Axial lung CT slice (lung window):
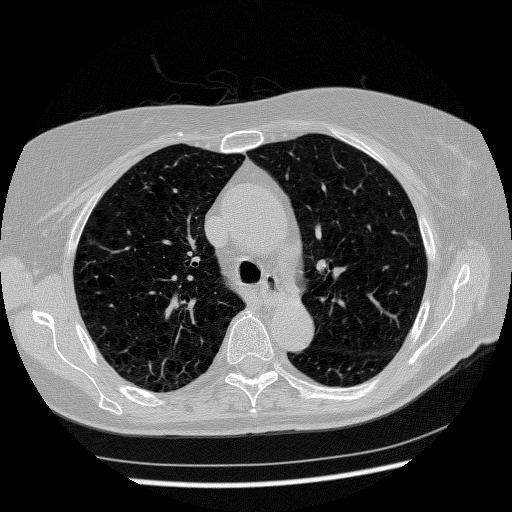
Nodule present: no